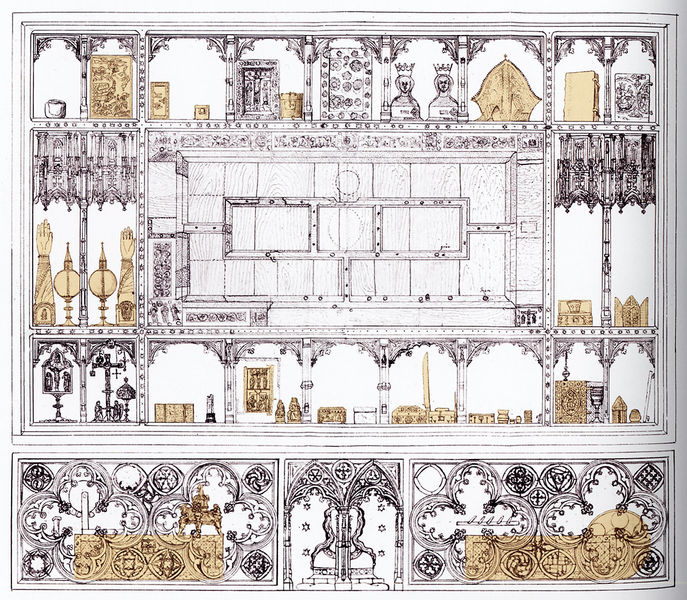
Titel: Schrein und Predella der Goldenen Tafel nach den Beraubungen
Schlagwörter: hand, weiß, menschen, ocker, blume, fenster, grau, schwarz, skizze, säulen, zeichnung, rot, muster, ornament, architektur, hände, gold, gotik, relief, bogen, figuren, könig, dekoration, ornamente, bögen, kreuz, schwarzweiß, entwurf, schema, fries, kreuze, gotisch, rosette, spitzbogen, kapelle, plan, königin, gothik, reliefs, geometrie, rosetten, anordnung, grundriss, fenste, teile, neugotisch, krabben, elemente, vierpaß, triptychon, reliquien, königspaar, ghotoisch, ursulabüsten